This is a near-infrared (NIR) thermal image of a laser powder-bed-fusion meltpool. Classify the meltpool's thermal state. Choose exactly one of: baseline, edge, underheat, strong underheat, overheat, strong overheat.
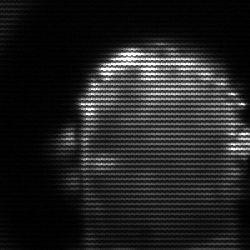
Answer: baseline